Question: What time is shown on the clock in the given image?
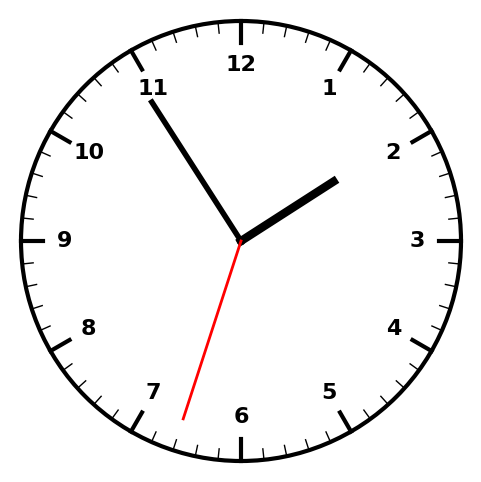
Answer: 01:54:33